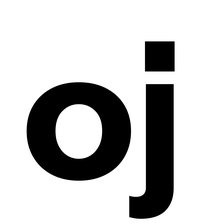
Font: InstrumentSans_Bold